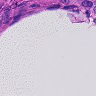
Metastatic tissue present: yes